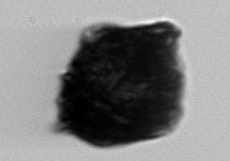
Label: Gonyaulax